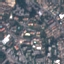
Land use / land cover class: Residential